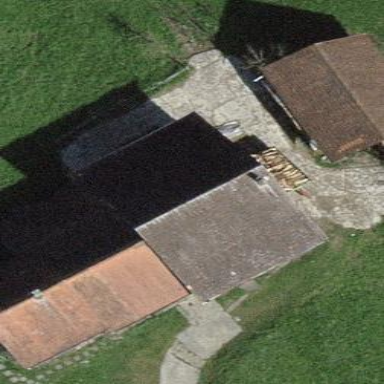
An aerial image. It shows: Farmyard area.